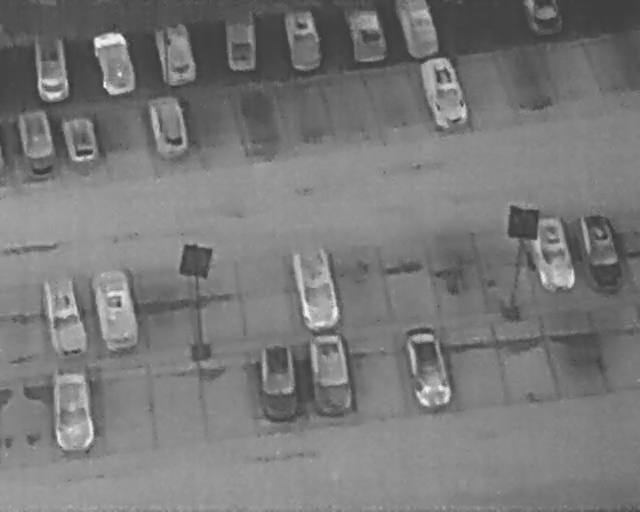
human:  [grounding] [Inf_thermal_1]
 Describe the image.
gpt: In the satellite image, there is  <ref>6 medium car </ref> <box>[[2, 9, 12, 16, 174], [12, 8, 22, 16, 169], [22, 6, 32, 13, 169], [0, 24, 10, 31, 169], [8, 23, 16, 30, 169], [21, 21, 31, 28, 169]]</box> located at top left,  <ref>5 medium car </ref> <box>[[32, 4, 42, 11, 177], [42, 4, 52, 11, 170], [52, 2, 61, 10, 171], [60, 1, 69, 10, 2], [63, 13, 75, 21, 165]]</box> located at top,  <ref>1 medium car </ref> <box>[[81, 0, 87, 7, 2]]</box> located at top right,  <ref>2 large car </ref> <box>[[3, 58, 16, 65, 171], [11, 56, 24, 64, 171]]</box> located at left,  <ref>1 large car </ref> <box>[[42, 52, 56, 60, 171]]</box> located at center,  <ref>2 medium car </ref> <box>[[80, 45, 92, 53, 169], [87, 45, 100, 52, 169]]</box> located at right,  <ref>1 large car </ref> <box>[[4, 76, 17, 84, 175]]</box> located at bottom left,  <ref>3 large car </ref> <box>[[37, 70, 49, 78, 177], [45, 68, 58, 77, 173], [60, 67, 73, 75, 170]]</box> located at bottom.